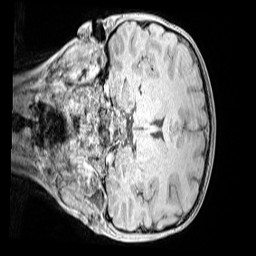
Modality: MP2RAGE
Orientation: coronal
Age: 11
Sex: male
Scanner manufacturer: siemens
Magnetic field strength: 3 T
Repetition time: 4 s
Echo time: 0.00299 s